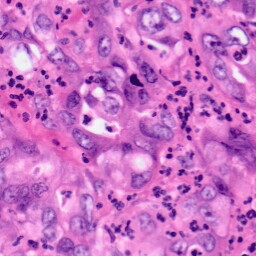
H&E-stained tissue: Pancreatic